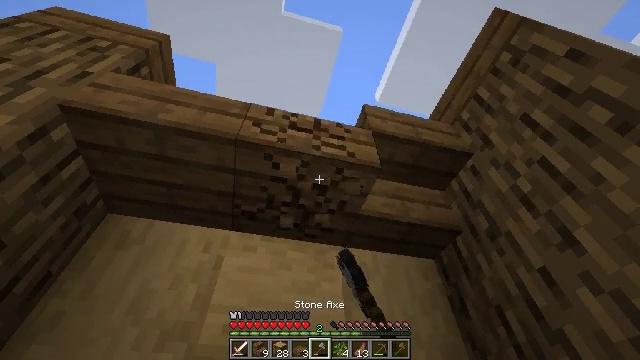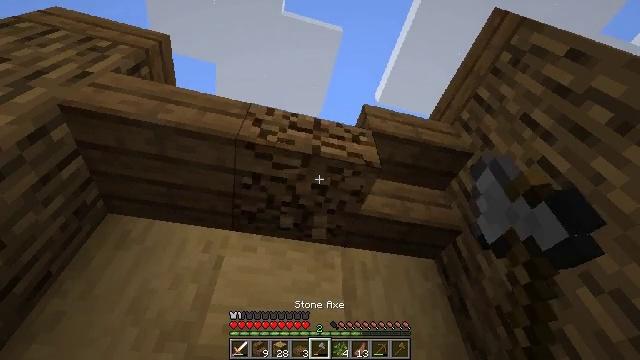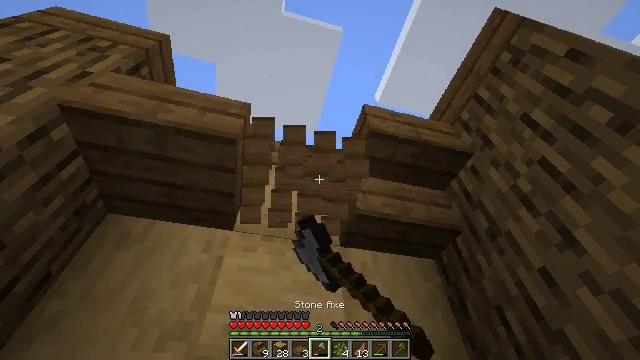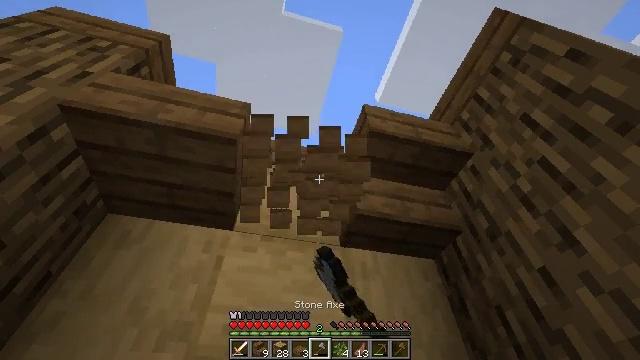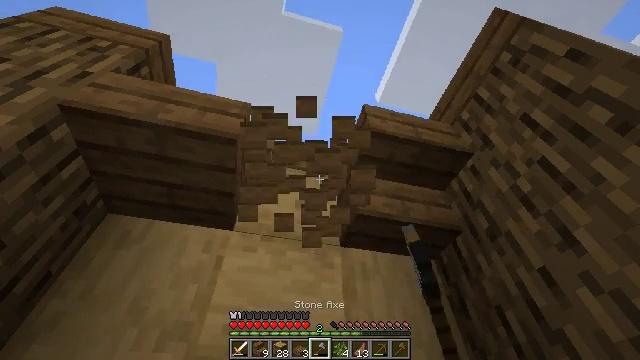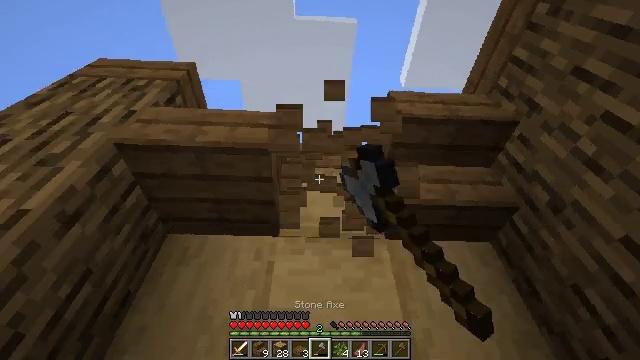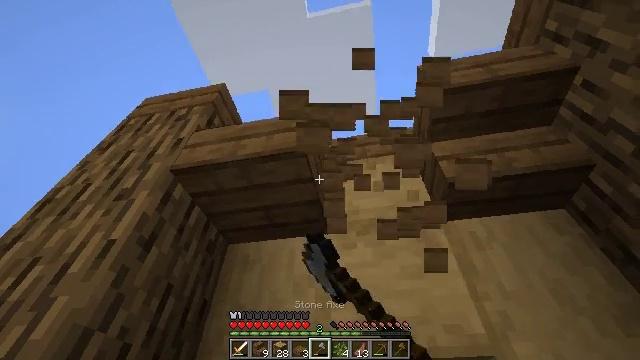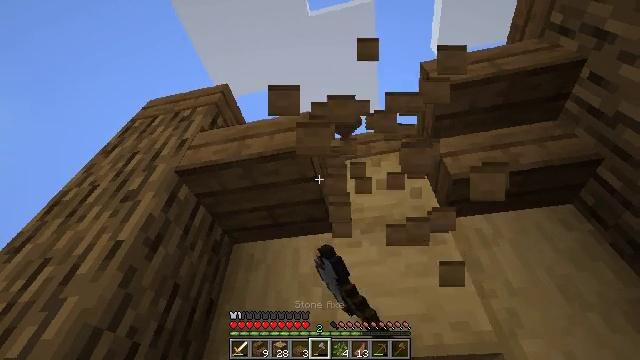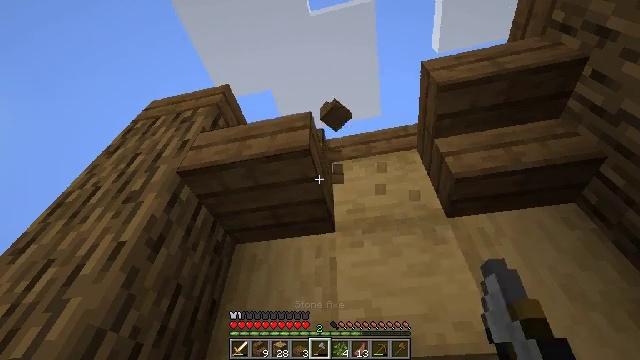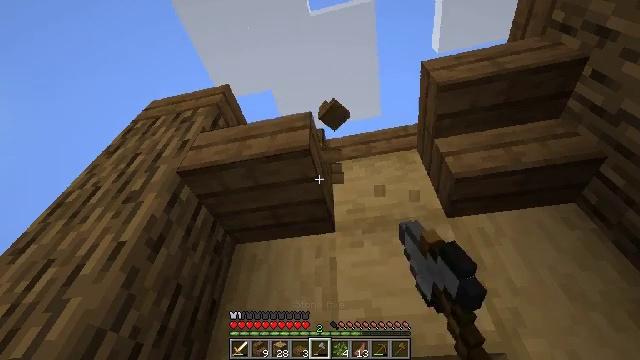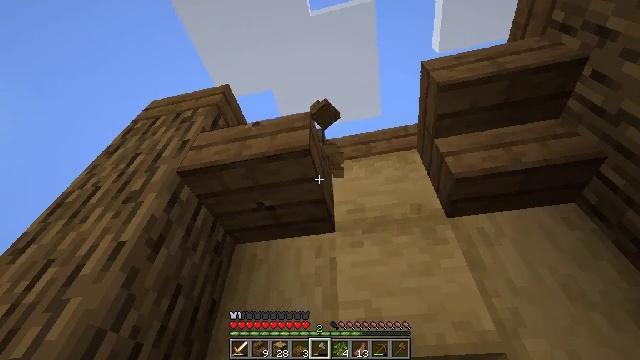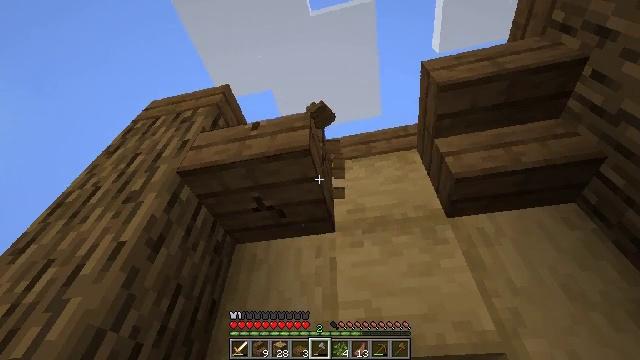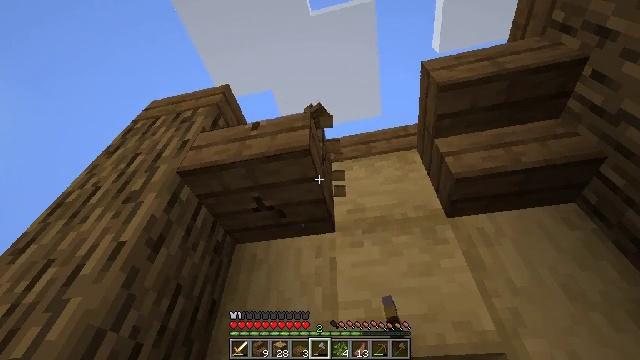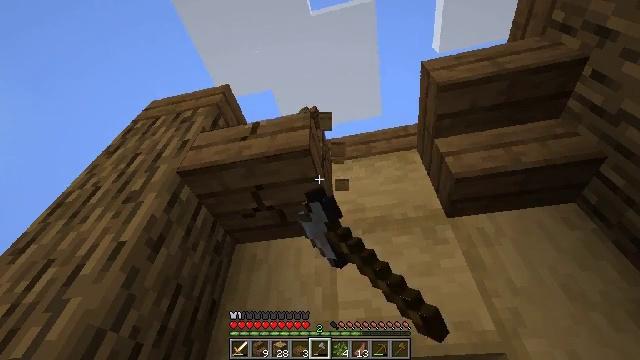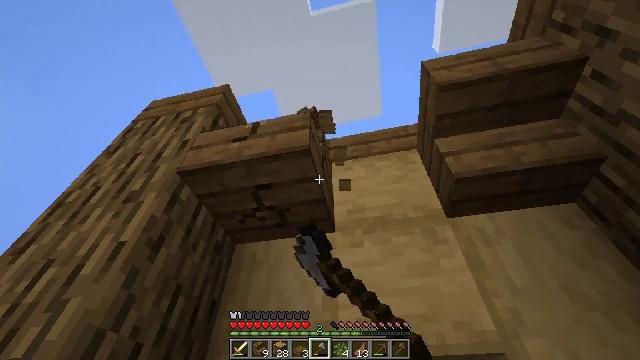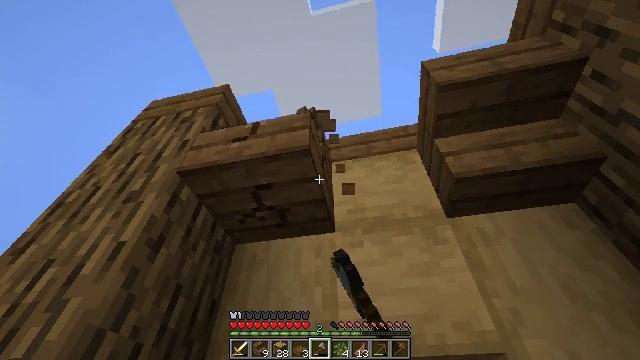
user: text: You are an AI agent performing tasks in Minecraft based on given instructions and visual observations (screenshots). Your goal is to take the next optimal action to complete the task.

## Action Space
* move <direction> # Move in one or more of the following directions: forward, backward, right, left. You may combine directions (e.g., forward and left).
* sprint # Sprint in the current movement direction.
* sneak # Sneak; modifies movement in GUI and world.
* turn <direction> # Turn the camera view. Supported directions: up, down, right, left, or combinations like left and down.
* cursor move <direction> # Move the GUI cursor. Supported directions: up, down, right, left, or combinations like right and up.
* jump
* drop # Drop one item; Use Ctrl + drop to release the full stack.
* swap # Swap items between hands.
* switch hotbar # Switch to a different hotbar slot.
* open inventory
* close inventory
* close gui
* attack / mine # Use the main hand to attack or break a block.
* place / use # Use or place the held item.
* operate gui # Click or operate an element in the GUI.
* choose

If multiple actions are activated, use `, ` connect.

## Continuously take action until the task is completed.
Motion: motion action
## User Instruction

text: Gather some spruce stairs into your inventory.
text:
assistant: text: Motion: attack / mine
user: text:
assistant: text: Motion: attack / mine
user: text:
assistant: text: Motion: attack / mine
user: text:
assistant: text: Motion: attack / mine
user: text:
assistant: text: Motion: turn left, attack / mine
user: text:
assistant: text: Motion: turn left and down, attack / mine
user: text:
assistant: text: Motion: turn left, attack / mine
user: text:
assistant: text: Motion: attack / mine
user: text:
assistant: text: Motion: attack / mine
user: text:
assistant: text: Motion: attack / mine
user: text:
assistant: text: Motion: attack / mine
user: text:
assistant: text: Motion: attack / mine
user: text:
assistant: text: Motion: attack / mine
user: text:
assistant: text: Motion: attack / mine
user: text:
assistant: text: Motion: attack / mine
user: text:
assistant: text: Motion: attack / mine
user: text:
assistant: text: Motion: attack / mine
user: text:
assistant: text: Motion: attack / mine
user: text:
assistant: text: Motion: attack / mine
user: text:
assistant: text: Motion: attack / mine
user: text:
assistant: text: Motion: attack / mine
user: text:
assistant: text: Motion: attack / mine
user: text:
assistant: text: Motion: attack / mine
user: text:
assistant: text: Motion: turn left and down, attack / mine
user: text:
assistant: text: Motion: attack / mine
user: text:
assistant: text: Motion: attack / mine
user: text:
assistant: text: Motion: attack / mine
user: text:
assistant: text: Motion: attack / mine